Question: I make an api call , check the data to make sure it's there but for some reason my array that it return is empty.
'''
export const fetchFiveDayWeather = (lat, lon) => {
axios.get(
'http://api.openweathermap.org/data/2.5/weather?
lat=${lat}&lon=${lon}&APPID=${apiKey}&units=metric'
)
.then((response) => {
console.log(response.data)
return response.data
});
}
'''
Code of the function:

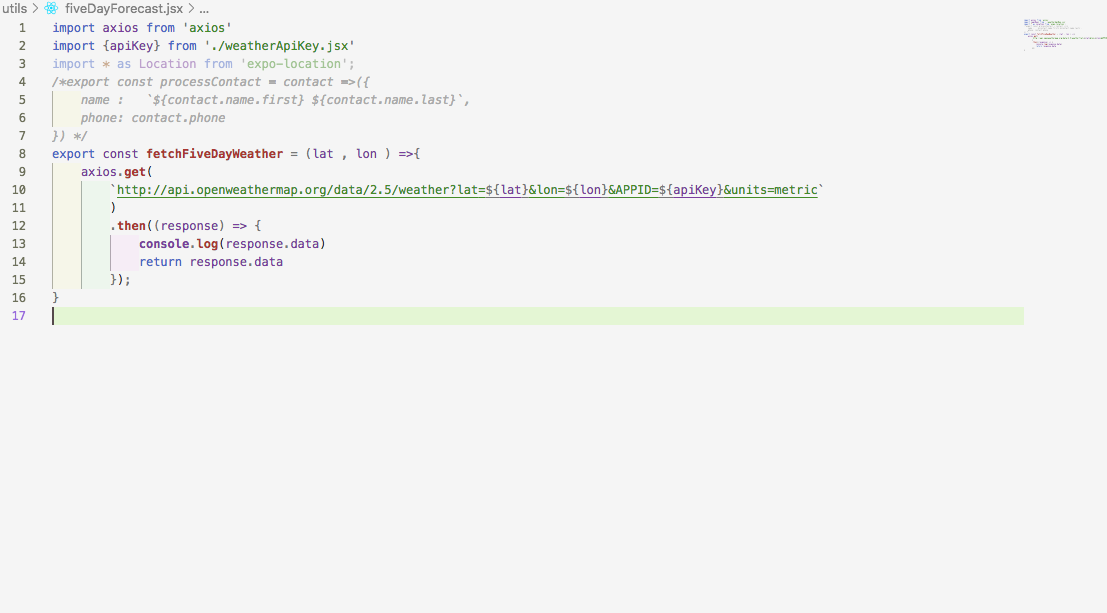
Answer: You have to call the 'fetchFiveDayWeather' with 'then' like below.
Because the then returns a promise and it's an async call.
'''
fetchFiveDayWeather().then( response => {
console.log(response );
})
'''